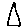
Label: triangle